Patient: sex M, age 47
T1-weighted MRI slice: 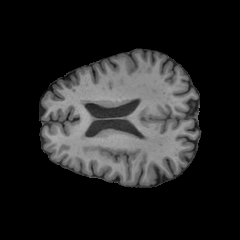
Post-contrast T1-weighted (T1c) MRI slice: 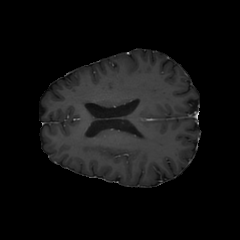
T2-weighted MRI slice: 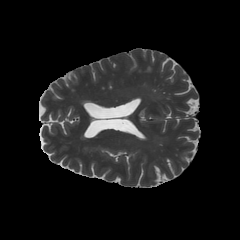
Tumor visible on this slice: no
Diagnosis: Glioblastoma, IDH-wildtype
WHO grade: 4